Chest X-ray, AP view. Patient: 45 years old, sex F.
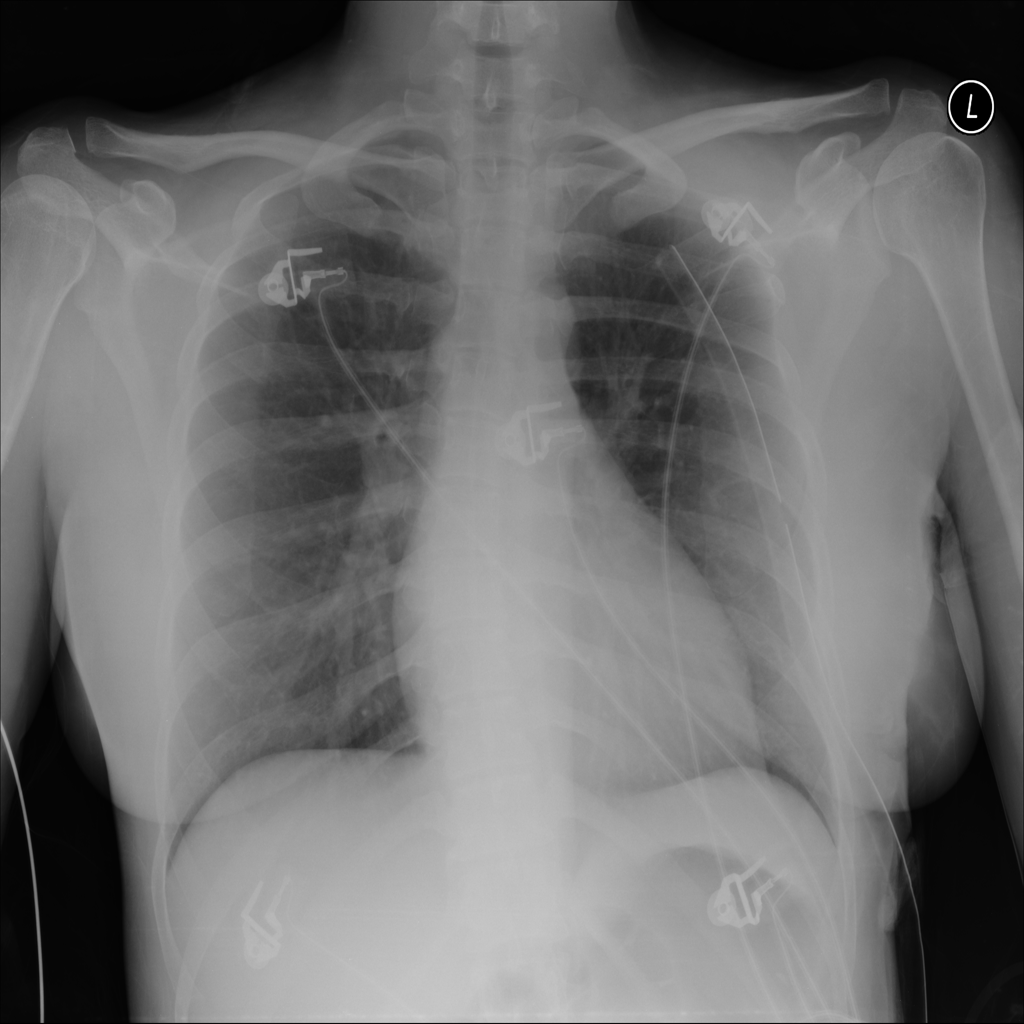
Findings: No Finding